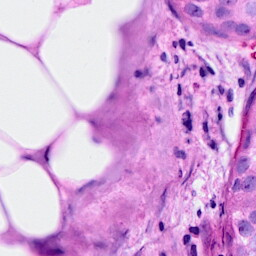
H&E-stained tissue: Breast